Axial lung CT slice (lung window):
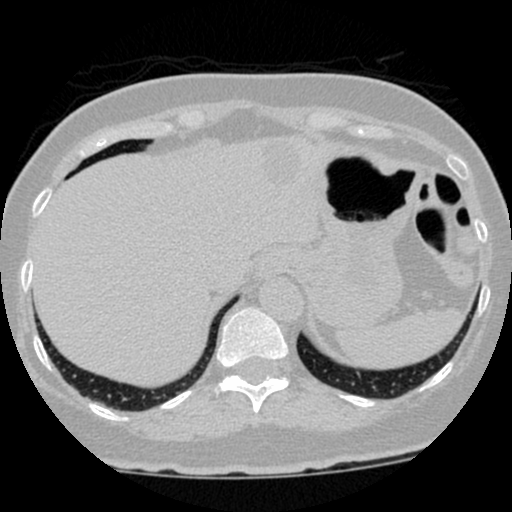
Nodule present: no